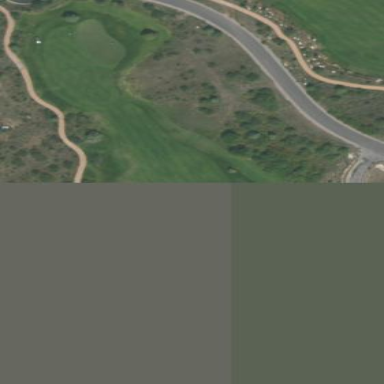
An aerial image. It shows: Rough grassy area used for golf.